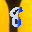
Label: 8